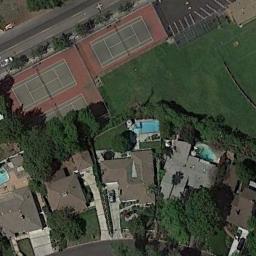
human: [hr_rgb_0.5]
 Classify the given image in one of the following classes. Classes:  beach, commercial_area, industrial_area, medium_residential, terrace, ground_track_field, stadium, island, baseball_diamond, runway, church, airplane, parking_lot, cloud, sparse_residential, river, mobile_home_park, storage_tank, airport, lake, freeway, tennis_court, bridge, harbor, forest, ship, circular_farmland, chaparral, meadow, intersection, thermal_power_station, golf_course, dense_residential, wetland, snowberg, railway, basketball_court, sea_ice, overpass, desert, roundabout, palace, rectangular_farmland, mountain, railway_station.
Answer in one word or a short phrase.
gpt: tennis_court